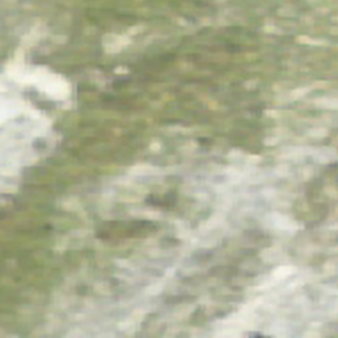
Label: other